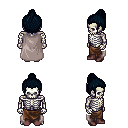
a pixel art fantasy rpg character, male body template, skeleton, gray cape, robe skirt, raven short topknot hairstyle, maroon shoes, four views (front, back, left, right), 2x2 character sprite sheet, small pixel art, hard edges, no anti-aliasing